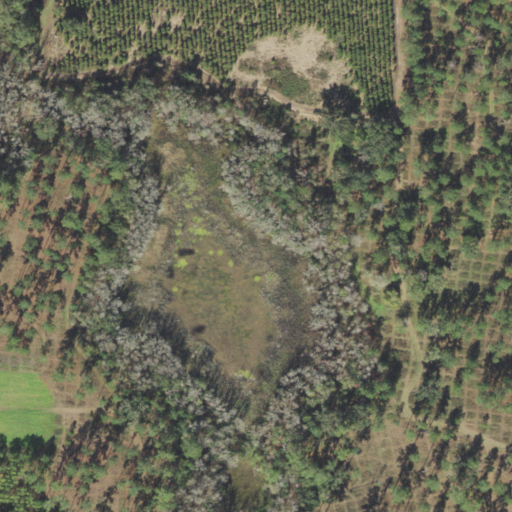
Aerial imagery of depression(s) in Florida named Welaunee Sink containing evergreen forest, woody wetlands, shrub, grassland, and pasture